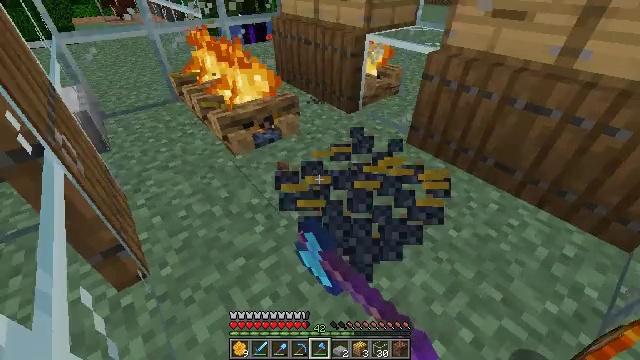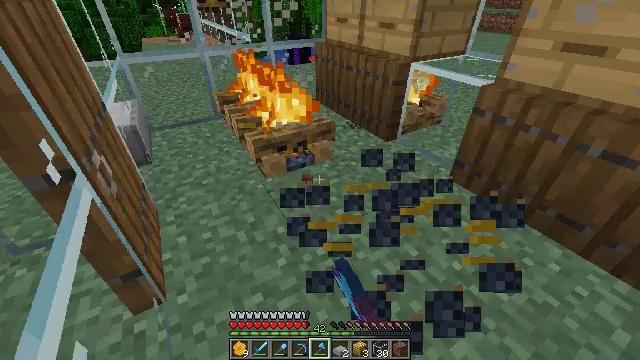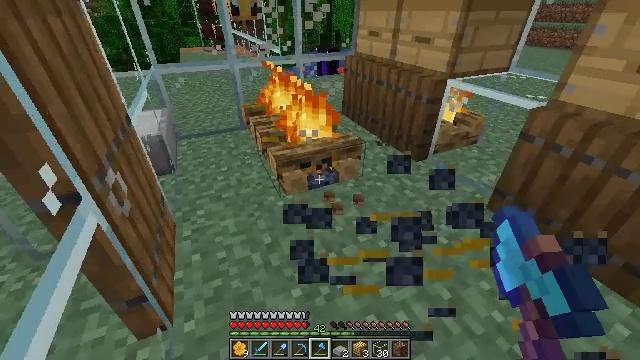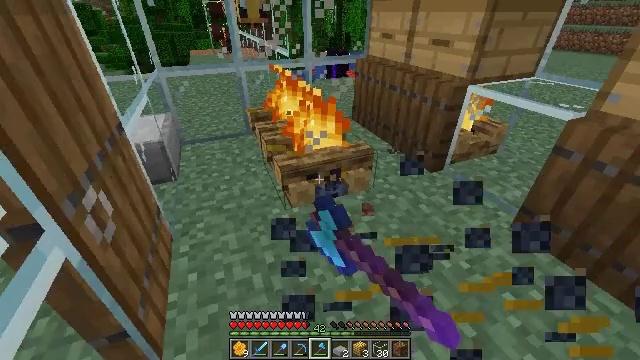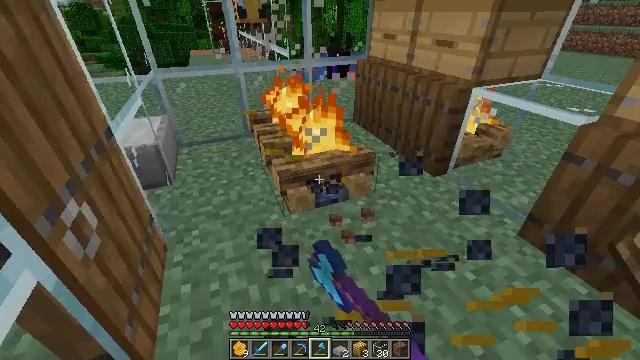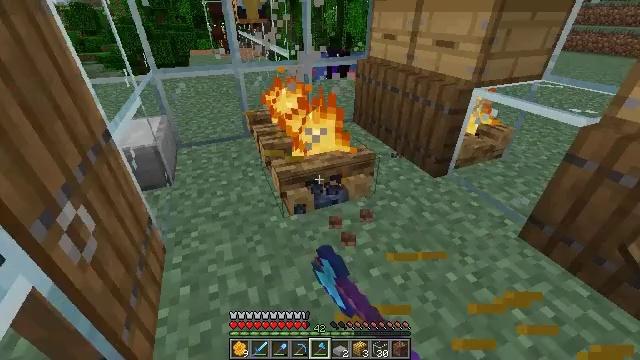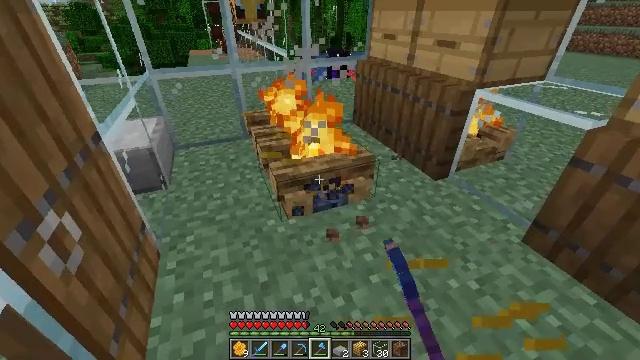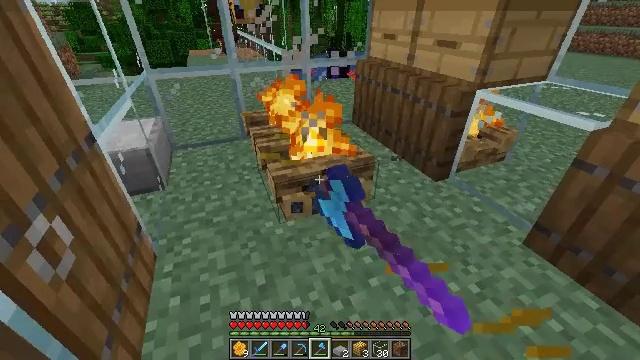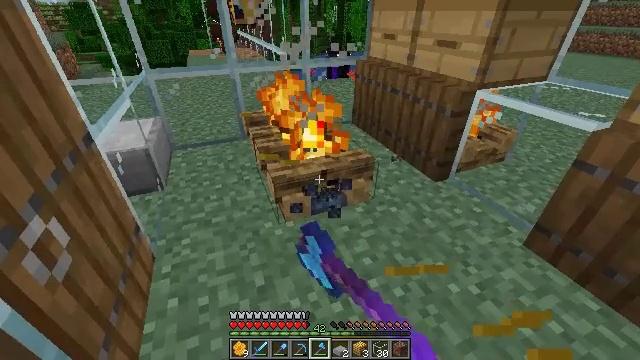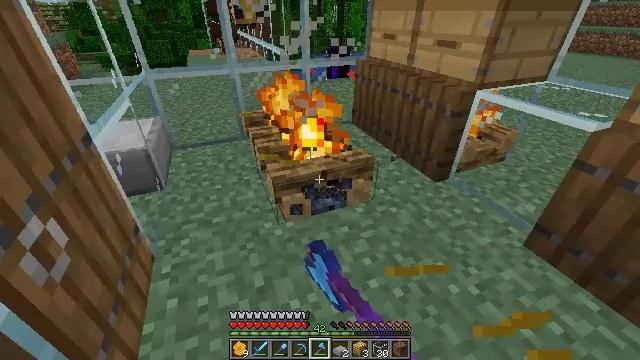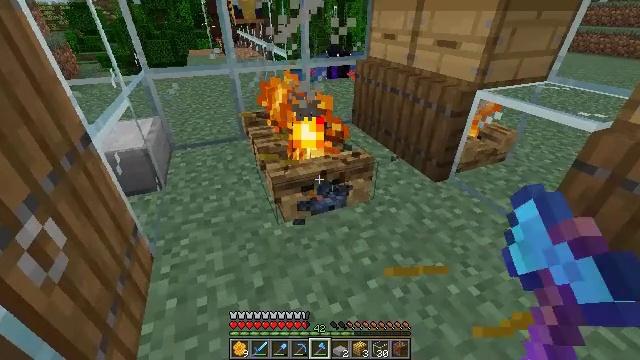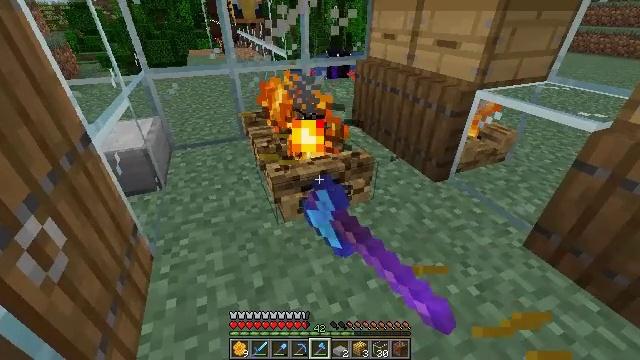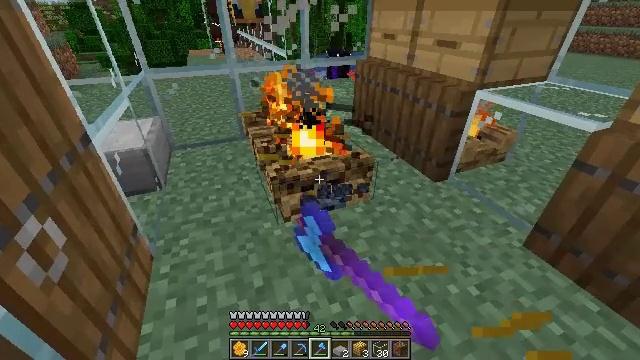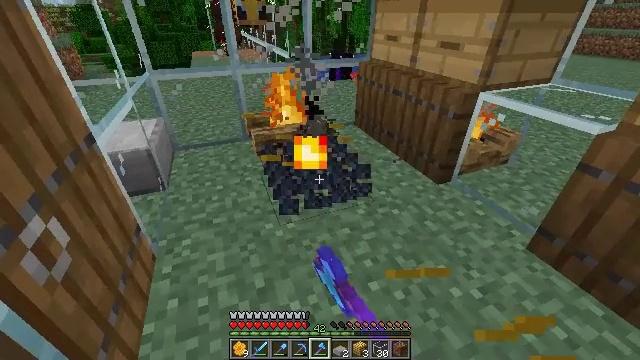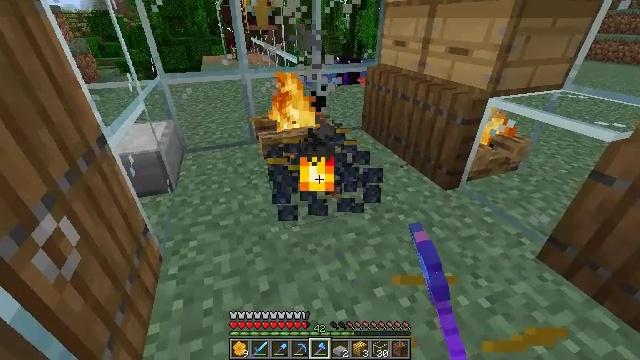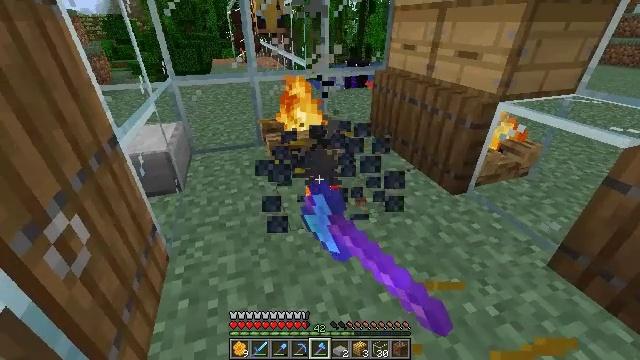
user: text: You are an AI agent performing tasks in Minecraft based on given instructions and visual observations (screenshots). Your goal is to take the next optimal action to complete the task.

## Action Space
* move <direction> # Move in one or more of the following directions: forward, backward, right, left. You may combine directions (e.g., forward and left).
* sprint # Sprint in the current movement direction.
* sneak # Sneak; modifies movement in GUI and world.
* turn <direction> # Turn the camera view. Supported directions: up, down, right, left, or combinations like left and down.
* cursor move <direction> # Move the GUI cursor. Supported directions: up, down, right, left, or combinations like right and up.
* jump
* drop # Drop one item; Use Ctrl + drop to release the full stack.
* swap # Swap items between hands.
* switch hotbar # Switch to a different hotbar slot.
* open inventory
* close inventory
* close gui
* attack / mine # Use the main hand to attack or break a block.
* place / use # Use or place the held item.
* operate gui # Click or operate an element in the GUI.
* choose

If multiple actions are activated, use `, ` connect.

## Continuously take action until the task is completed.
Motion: motion action
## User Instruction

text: Destroy the campfire carefully.
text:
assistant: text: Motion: move forward, turn left and up, attack / mine
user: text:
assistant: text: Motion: move forward, turn left and up, attack / mine
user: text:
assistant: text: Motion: move forward, turn left, attack / mine
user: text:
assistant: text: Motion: attack / mine
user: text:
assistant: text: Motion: attack / mine
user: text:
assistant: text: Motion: attack / mine
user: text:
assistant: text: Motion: attack / mine
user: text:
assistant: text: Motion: attack / mine
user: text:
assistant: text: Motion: attack / mine
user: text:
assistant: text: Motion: attack / mine
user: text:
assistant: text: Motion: attack / mine
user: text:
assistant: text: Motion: attack / mine
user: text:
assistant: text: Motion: attack / mine
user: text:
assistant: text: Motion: turn left, attack / mine
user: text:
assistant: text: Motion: turn left, attack / mine
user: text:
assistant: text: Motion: move forward, turn left, attack / mine
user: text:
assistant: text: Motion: move forward, attack / mine
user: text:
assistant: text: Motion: move forward, attack / mine
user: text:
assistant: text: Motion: move forward, attack / mine
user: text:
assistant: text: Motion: attack / mine
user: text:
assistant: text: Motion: attack / mine
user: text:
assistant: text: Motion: attack / mine
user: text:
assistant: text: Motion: attack / mine
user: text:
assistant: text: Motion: attack / mine
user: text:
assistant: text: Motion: attack / mine
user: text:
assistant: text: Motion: attack / mine
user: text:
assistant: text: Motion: attack / mine
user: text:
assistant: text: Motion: attack / mine
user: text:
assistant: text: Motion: attack / mine
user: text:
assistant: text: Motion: attack / mine